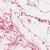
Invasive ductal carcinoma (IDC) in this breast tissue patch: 0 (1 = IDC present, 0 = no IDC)